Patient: sex M, age 42
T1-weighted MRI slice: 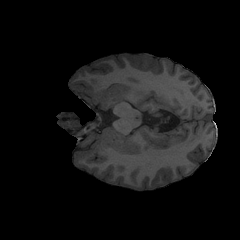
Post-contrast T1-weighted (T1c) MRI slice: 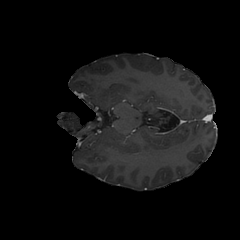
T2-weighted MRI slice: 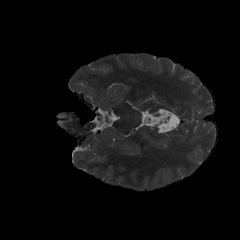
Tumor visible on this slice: no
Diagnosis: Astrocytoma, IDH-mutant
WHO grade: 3